Question: I'm trying to add an icon next to a centered text on hover, wo centering both text and icon. I want the icon to be placed directly after the centered element. Picture should explain it. Preferably I would like to use flexbox. This is what i currently have: <URL>
HTML
'''
<div class="container">
<span>Label</span>
<i>icon</i>
</div>
'''
CSS
'''
.container {
height: 150px;
width: 150px;
border: 5px solid grey;
display: flex;
align-items: center;
justify-content: center;
}
i {
display: none;
}
.container:hover > i {
display: flex;
}
'''

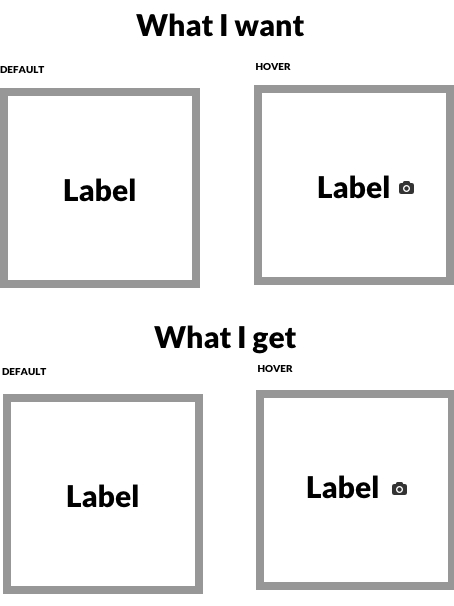
Answer: You'll have to make a small change to your markup and put the icon inside the span to then position it relative to its parent:
<URL>
'''
span {
position: relative;
}
i {
display: none;
position: absolute;
top: 0;
right: -30px;
}
'''
Note that the right: -30px; would have to be adjusted according to your icon's size and spacing to the span.